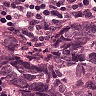
Metastatic tissue present: yes